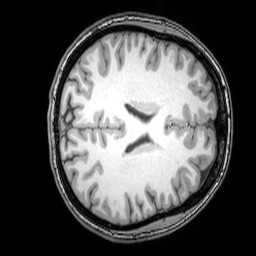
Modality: T1w
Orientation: axial
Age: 24
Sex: female
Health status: healthy
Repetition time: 0.081 s
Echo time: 0.037 s